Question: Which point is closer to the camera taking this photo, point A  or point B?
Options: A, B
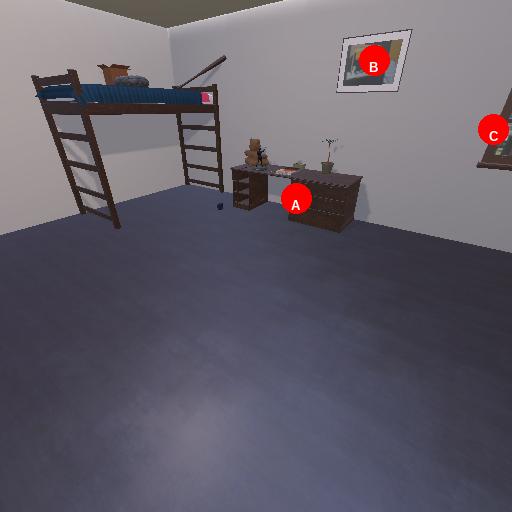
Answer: A